Question: '''
SELECT [item],[Prox],[z], [item]+[Prox]+[z] as result FROM [FIELD$];
'''

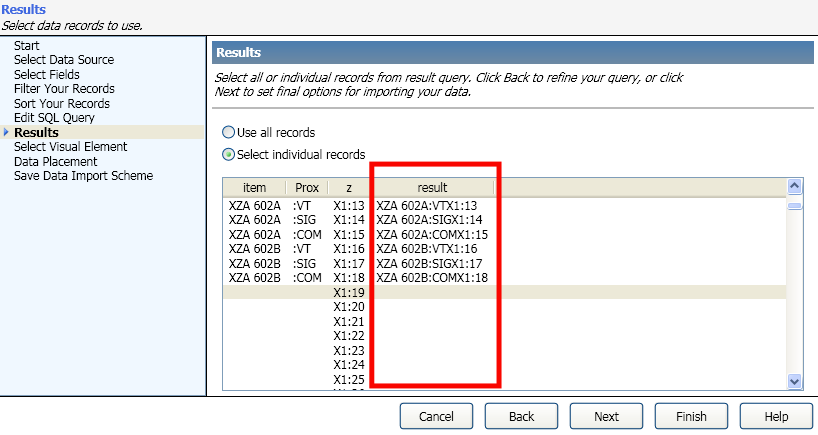
Answer: As concatenating multiple strings with at least one null value results in 'NULL' you may use 'coalesce' to solve this:
'''
SELECT
[item],
[Prox],
[z],
coalesce([item], '') + coalesce([Prox], '') + coalesce([z], '') as result
FROM
[FIELD$];
'''
'coalesce' is ANSI standard and available in almost all reasonable databases.